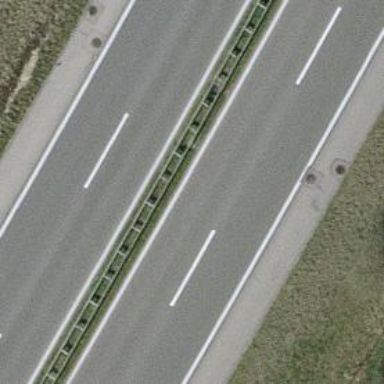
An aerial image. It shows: Asphalt motorway.